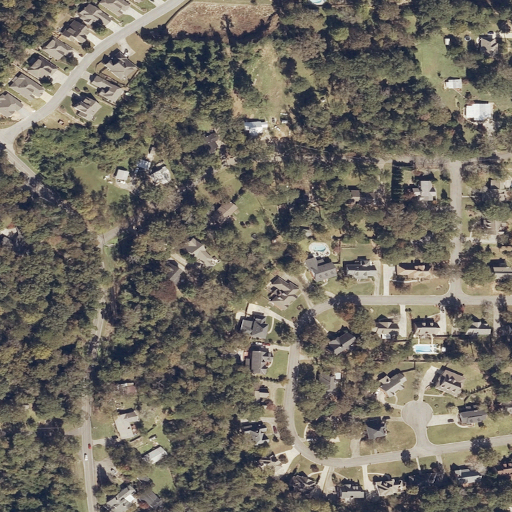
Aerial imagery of valley in Alabama named Vann Valley containing open development, low intensity development, deciduous forest, mixed forest, medium intensity development, evergreen forest, pasture, and high intensity development